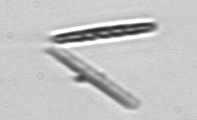
Label: Thalassionema